Interaction volume radius: 5 \u00c5
Interaction volume height: 20 \u00c5
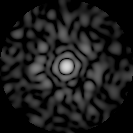
Disorder parameter: 0.8833